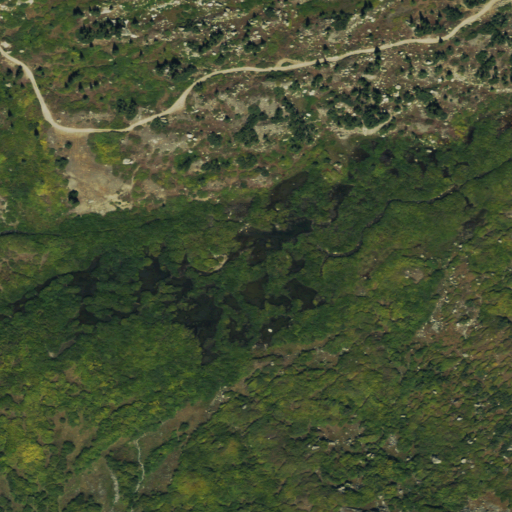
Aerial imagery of valley in Colorado named Platte Gulch containing woody wetlands, shrub, herbaceous wetlands, and evergreen forest